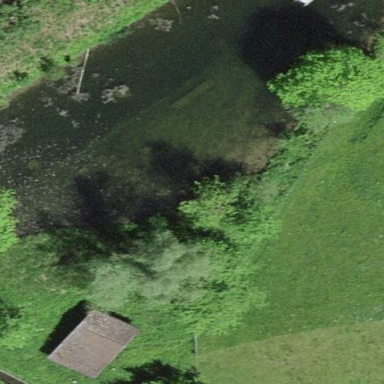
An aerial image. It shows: Pond surrounded by natural water.